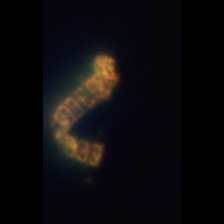
Taxon: Chaetoceros
Group: Diatoms